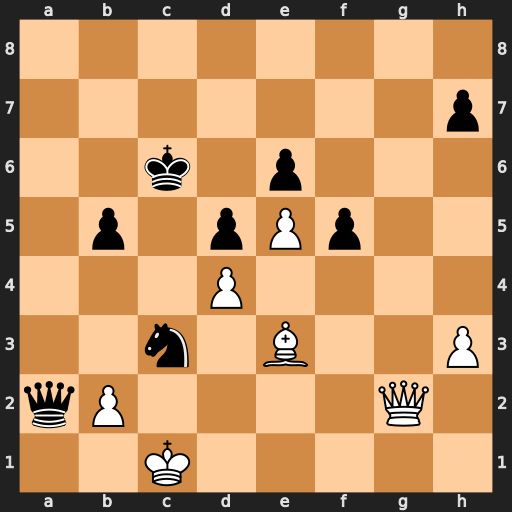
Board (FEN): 8/7p/2k1p3/1p1pPp2/3P4/2n1B2P/qP4Q1/2K5
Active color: w
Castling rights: -
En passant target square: -
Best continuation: Qc2 b4 bxc3 Qa1+ Kd2 b3 Qxb3